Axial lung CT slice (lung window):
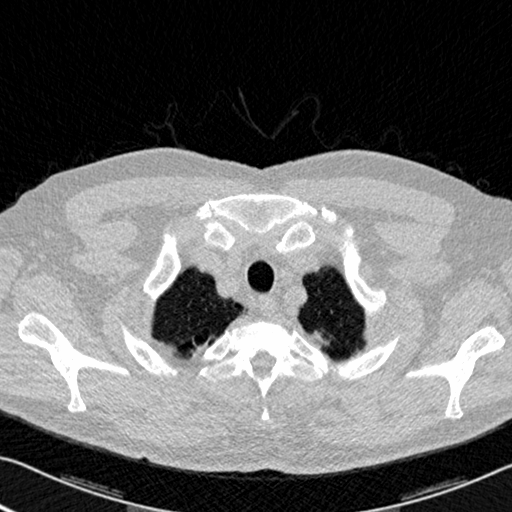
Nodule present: no